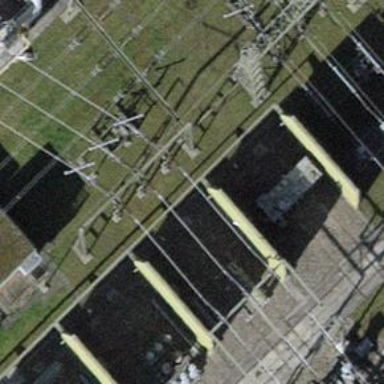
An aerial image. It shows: Bay for power lines.